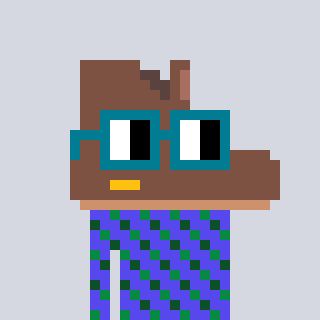
a pixel art character with square dark green glasses, a boot-shaped head and a computerblue-colored body on a cool background